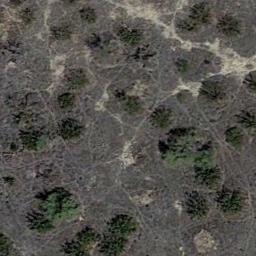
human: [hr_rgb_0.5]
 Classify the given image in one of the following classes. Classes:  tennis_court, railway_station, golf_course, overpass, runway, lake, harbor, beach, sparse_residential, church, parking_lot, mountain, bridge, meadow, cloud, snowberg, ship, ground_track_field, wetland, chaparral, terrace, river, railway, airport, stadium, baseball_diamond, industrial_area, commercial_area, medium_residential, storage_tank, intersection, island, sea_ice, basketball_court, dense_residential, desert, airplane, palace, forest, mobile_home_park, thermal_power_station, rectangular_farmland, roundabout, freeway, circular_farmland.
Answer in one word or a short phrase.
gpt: chaparral